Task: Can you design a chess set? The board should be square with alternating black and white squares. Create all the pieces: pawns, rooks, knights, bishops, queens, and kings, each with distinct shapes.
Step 5081:
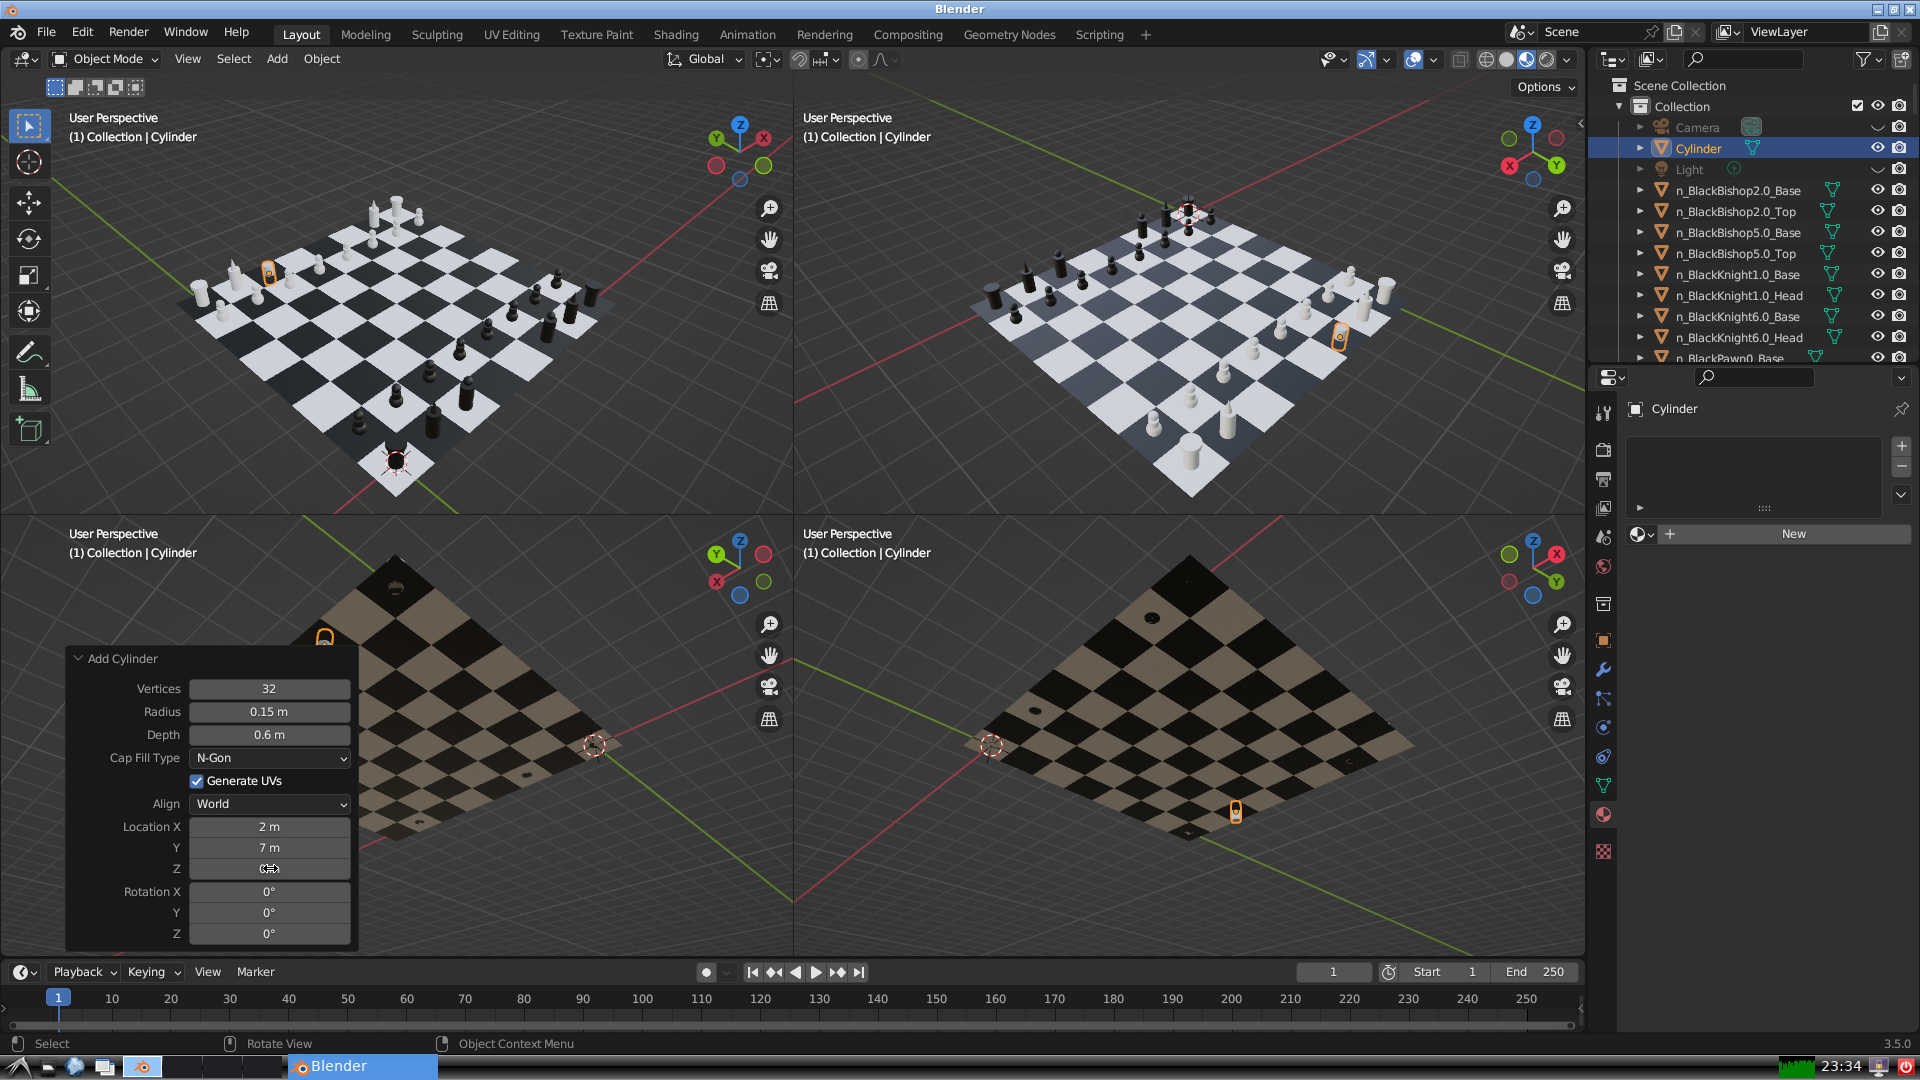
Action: click: no